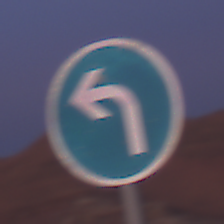
Verkehrszeichen: VorgeschriebeneFahrtrichtungLinks
Umgebung: Outdoor, Nature
Tageszeit: Dawn
Wetter: PartlyCloudy
Licht: Natural
Jahreszeit: NotSpecified
Kontrast: MediumContrast